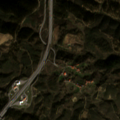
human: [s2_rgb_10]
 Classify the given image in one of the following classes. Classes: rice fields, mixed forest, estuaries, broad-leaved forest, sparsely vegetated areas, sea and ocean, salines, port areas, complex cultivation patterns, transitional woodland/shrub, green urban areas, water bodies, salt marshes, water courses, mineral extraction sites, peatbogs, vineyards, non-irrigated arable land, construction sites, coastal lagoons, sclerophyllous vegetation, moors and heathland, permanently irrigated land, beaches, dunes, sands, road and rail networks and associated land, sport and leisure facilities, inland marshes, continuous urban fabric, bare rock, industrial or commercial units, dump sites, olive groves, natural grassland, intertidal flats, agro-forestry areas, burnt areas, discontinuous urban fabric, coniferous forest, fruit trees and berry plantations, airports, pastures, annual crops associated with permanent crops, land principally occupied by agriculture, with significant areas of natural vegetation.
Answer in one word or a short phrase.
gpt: land principally occupied by agriculture, with significant areas of natural vegetation, broad-leaved forest, moors and heathland, sclerophyllous vegetation, transitional woodland/shrub